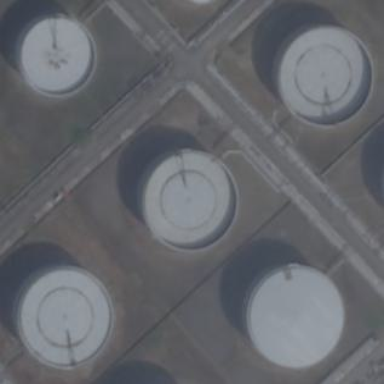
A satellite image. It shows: Storage tank which is man-made and housed in building.